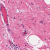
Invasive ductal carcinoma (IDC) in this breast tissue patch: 0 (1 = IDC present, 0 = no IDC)